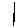
Label: line